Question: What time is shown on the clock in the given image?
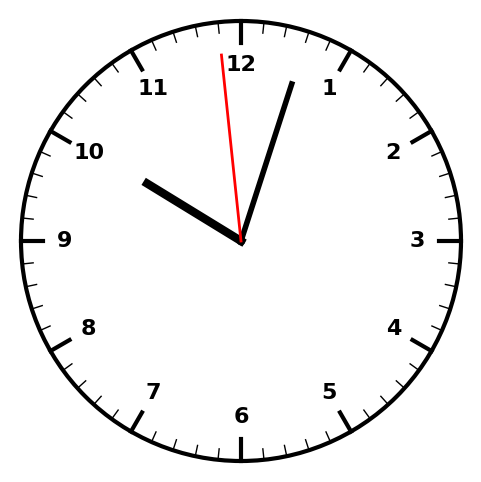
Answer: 10:02:59